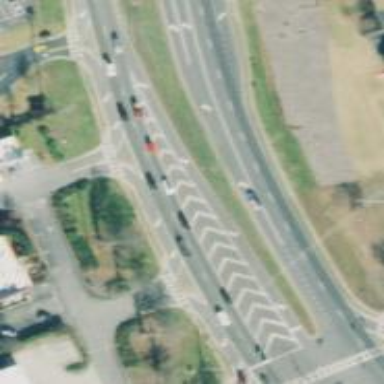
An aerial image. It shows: Primary link highway with asphalt surface.